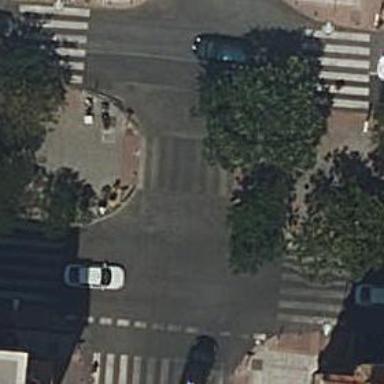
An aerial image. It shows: Uncontrolled crossing on the road.